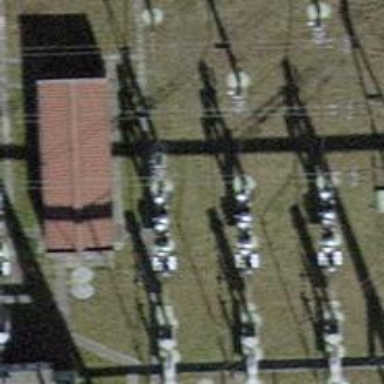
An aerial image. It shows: Bay where power lines run through.